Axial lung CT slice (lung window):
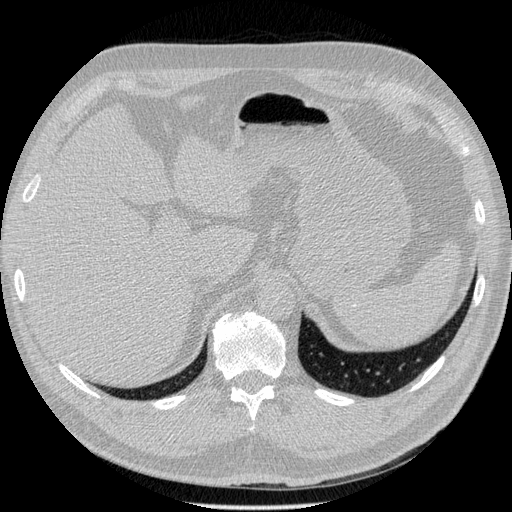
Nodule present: no